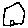
Label: house